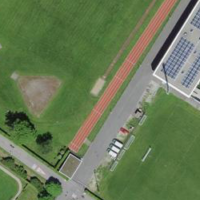
EUNIS habitat code: 53
Species observed at this site:
Convallaria majalis